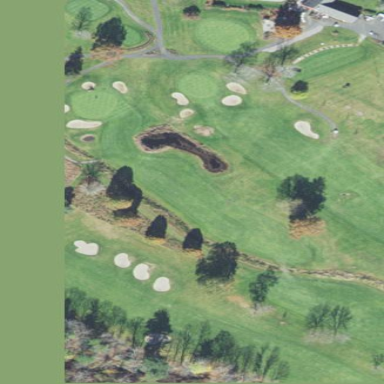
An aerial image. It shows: Grassy area designated as golf fairway.